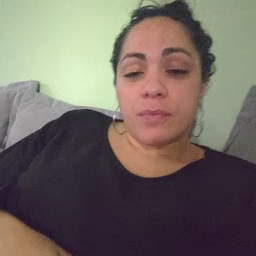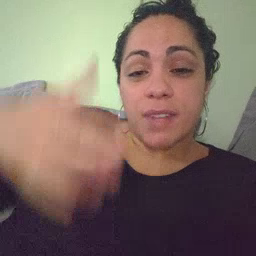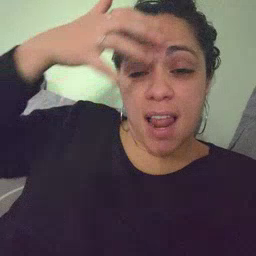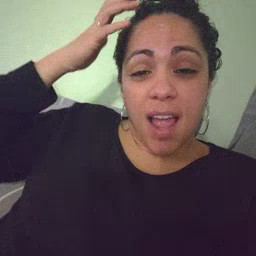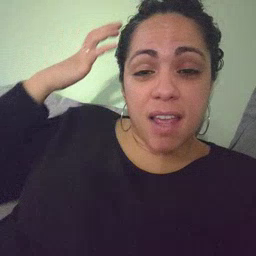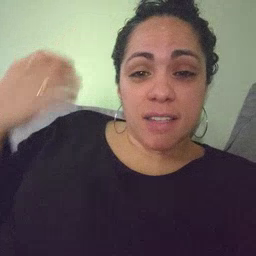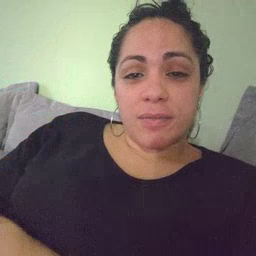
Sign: lion